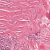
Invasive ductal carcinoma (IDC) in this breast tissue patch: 0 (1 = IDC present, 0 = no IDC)